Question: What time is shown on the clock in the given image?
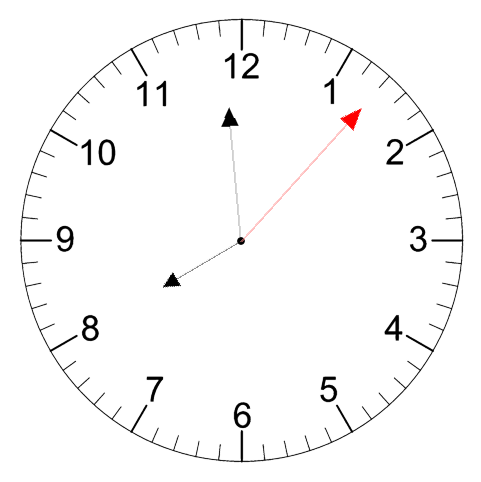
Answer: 07:59:07